Question:
I have a file as shown in the screenshot attached. There are 61 events(peaks) and I want to find how often each peak occurs with the other (co-occurrence) for all possible combinations. The file has the frequency (number of times the peak appears in the 47 samples) and probability (no.of times the peak occurs divided by total number of samples).
Then I want to find mutually exclusive peaks using the formula p(x,y) / p(x)*p(y), where p(x,y) is the probability that x and y co-occur, p(x) is probability of peak (x) and p(y) is the probability of peak y.
What is the best way to solve such a problem? Do I need to write a Perl script or are there some R functions I could use? I am a biologist trying to learn Perl and R so I would appreciate some example code to solve this problem.
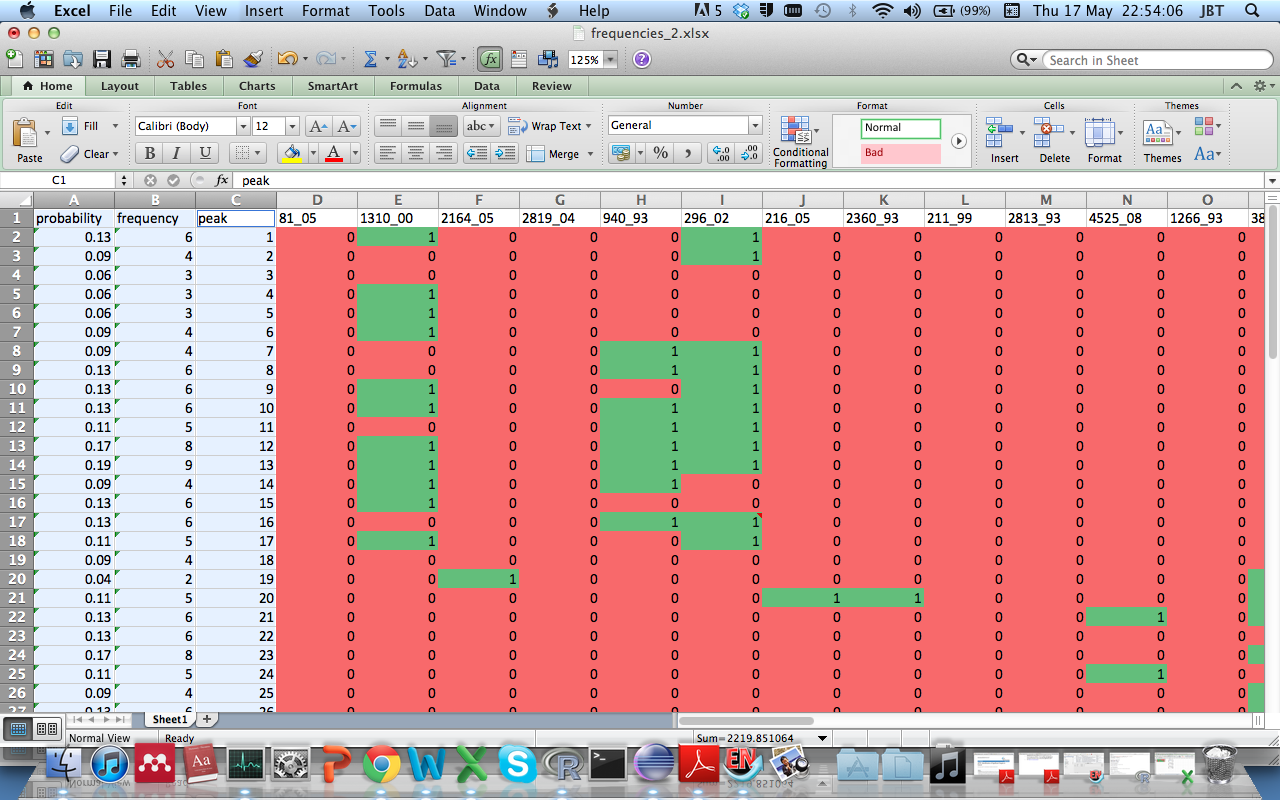
Answer: In the following, I've assumed that what you alternately call p(xy) and p(x,y) should actually be the (rather than the ) that 'x' and 'y' co-occur. If that's not correct, just remove the division by 'nrow(X)' from the 2nd line below.
'''
# As an example, create a sub-matrix of your data
X <- cbind(c(0,0,0,0,0,0), c(1,0,0,1,1,1), c(1,1,0,0,0,0))
num <- (t(X) %*% X)/nrow(X) # The numerator of your expression
means <- colMeans(X) # A vector of means of each column
denom <- outer(colMeans(X), colMeans(X)) # The denominator
out <- num/denom
# [,1] [,2] [,3]
# [1,] NaN NaN NaN
# [2,] NaN 1.50 0.75
# [3,] NaN 0.75 3.00
'''
The 'NaN's in the results are R's way of indicating that those cells are "Not a number" (since they are each the result of dividing 0 by 0).